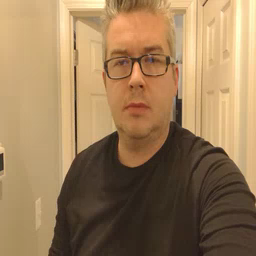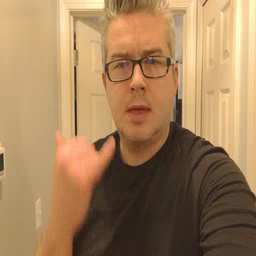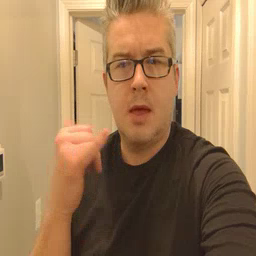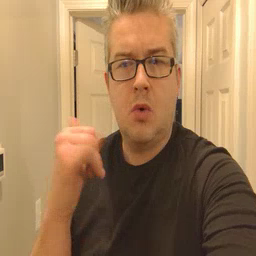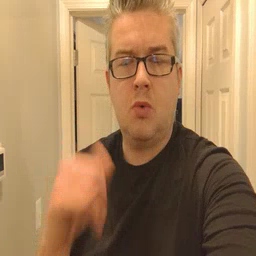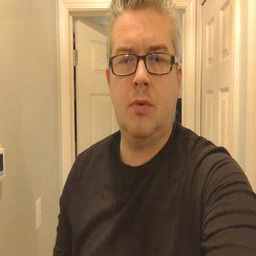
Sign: yellow